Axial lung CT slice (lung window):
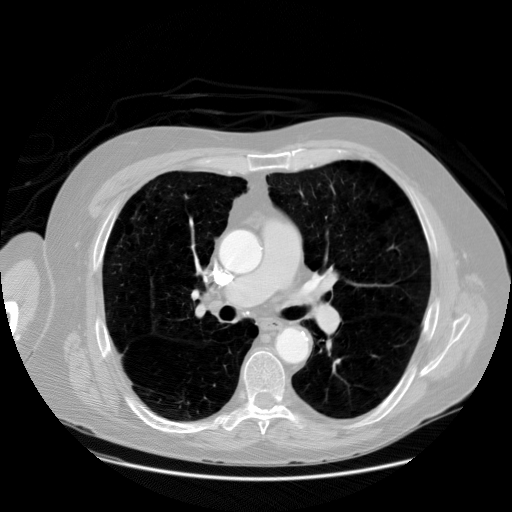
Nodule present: no